Question: This is my table in database :

And I read the database like :
'''
DataClassesDataContext db = new DataClassesDataContext();
usertable thisuser = db.usertables.First(p => p.username == User.Identity.Name);
'''
So, 'thisuser.picture' is a handle to the image. But how can I show it in asp:image control on my page ?
I save the picture with this code :
'''
DataClassesDataContext db = new DataClassesDataContext();
usertable thisuser = db.usertables.First(p => p.username == User.Identity.Name);
byte[] filebyte = FileUpload1.FileBytes;
System.Data.Linq.Binary fileBinary = new System.Data.Linq.Binary(filebyte);
thisuser.picture = fileBinary;
db.SubmitChanges();
'''
is there something wrong ?
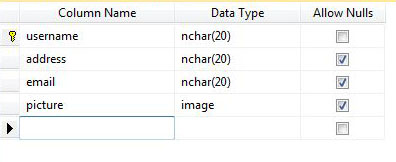
Answer: The ASP.NET 'Image' control loosely represents an '' tag in HTML. As a result you can only get an image into an HTML doocument by setting the URL to the image content you want to embed in the page.
'''
<img src="images/picture.png" />
'''
This means that you need a mechanism to take an HTTP request asking for an image resource, and return a response containing the image binary data.
With ASP.NET Web API this becomes a trivial operation to implement:
'''
public HttpResponseMessage GetImage(string username)
{
DataClassesDataContext db = new DataClassesDataContext();
usertable thisuser = db.usertables.FirstOrDefault(
p => p.username == username);
if (thisuser == null)
{
return new HttpResponseMessage(HttpStatusCode.NotFound));
}
// Create a stream to return to the user.
var stream = new MemoryStream(thisuser.picture.ToArray());
// Compose a response containing the image and return to the user.
var result = new HttpResponseMessage();
result.Content = new StreamContent(stream);
result.Content.Headers.ContentType =
new MediaTypeHeaderValue("image/jpeg");
return result;
}
'''
If you can't use Web API, you'll have to implement an HTTP Handler to do the same job.
In your ASP.NET page, you will have to set the property 'ImageUrl' to the address configured for your controller/handler, including the username as part of the URL.